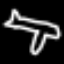
Label: airplane